Interaction volume radius: 10 \u00c5
Interaction volume height: 25 \u00c5
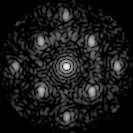
Disorder parameter: 0.3784